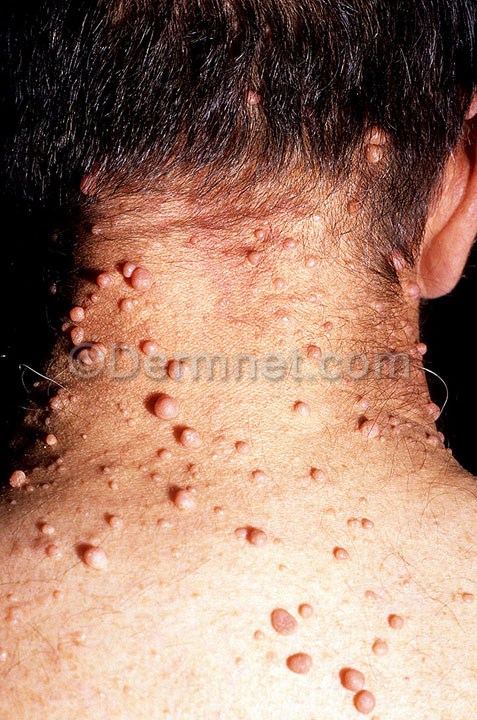
Disease: Systemic Disease